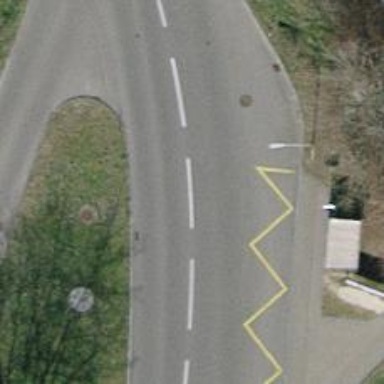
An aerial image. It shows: Bus stop with stop position for public transport.